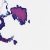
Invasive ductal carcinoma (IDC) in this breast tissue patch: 0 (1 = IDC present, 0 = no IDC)